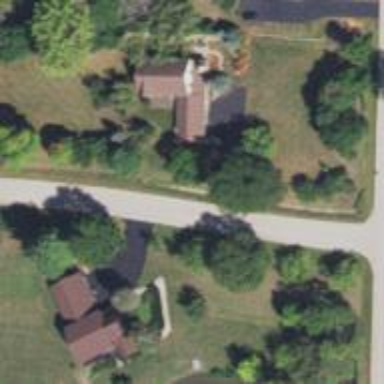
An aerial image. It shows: Driveway.